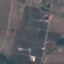
Land use / land cover: PermanentCrop